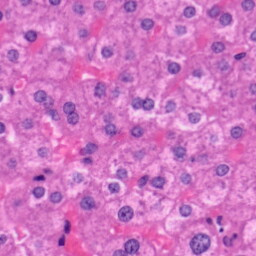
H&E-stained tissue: Liver